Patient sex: F
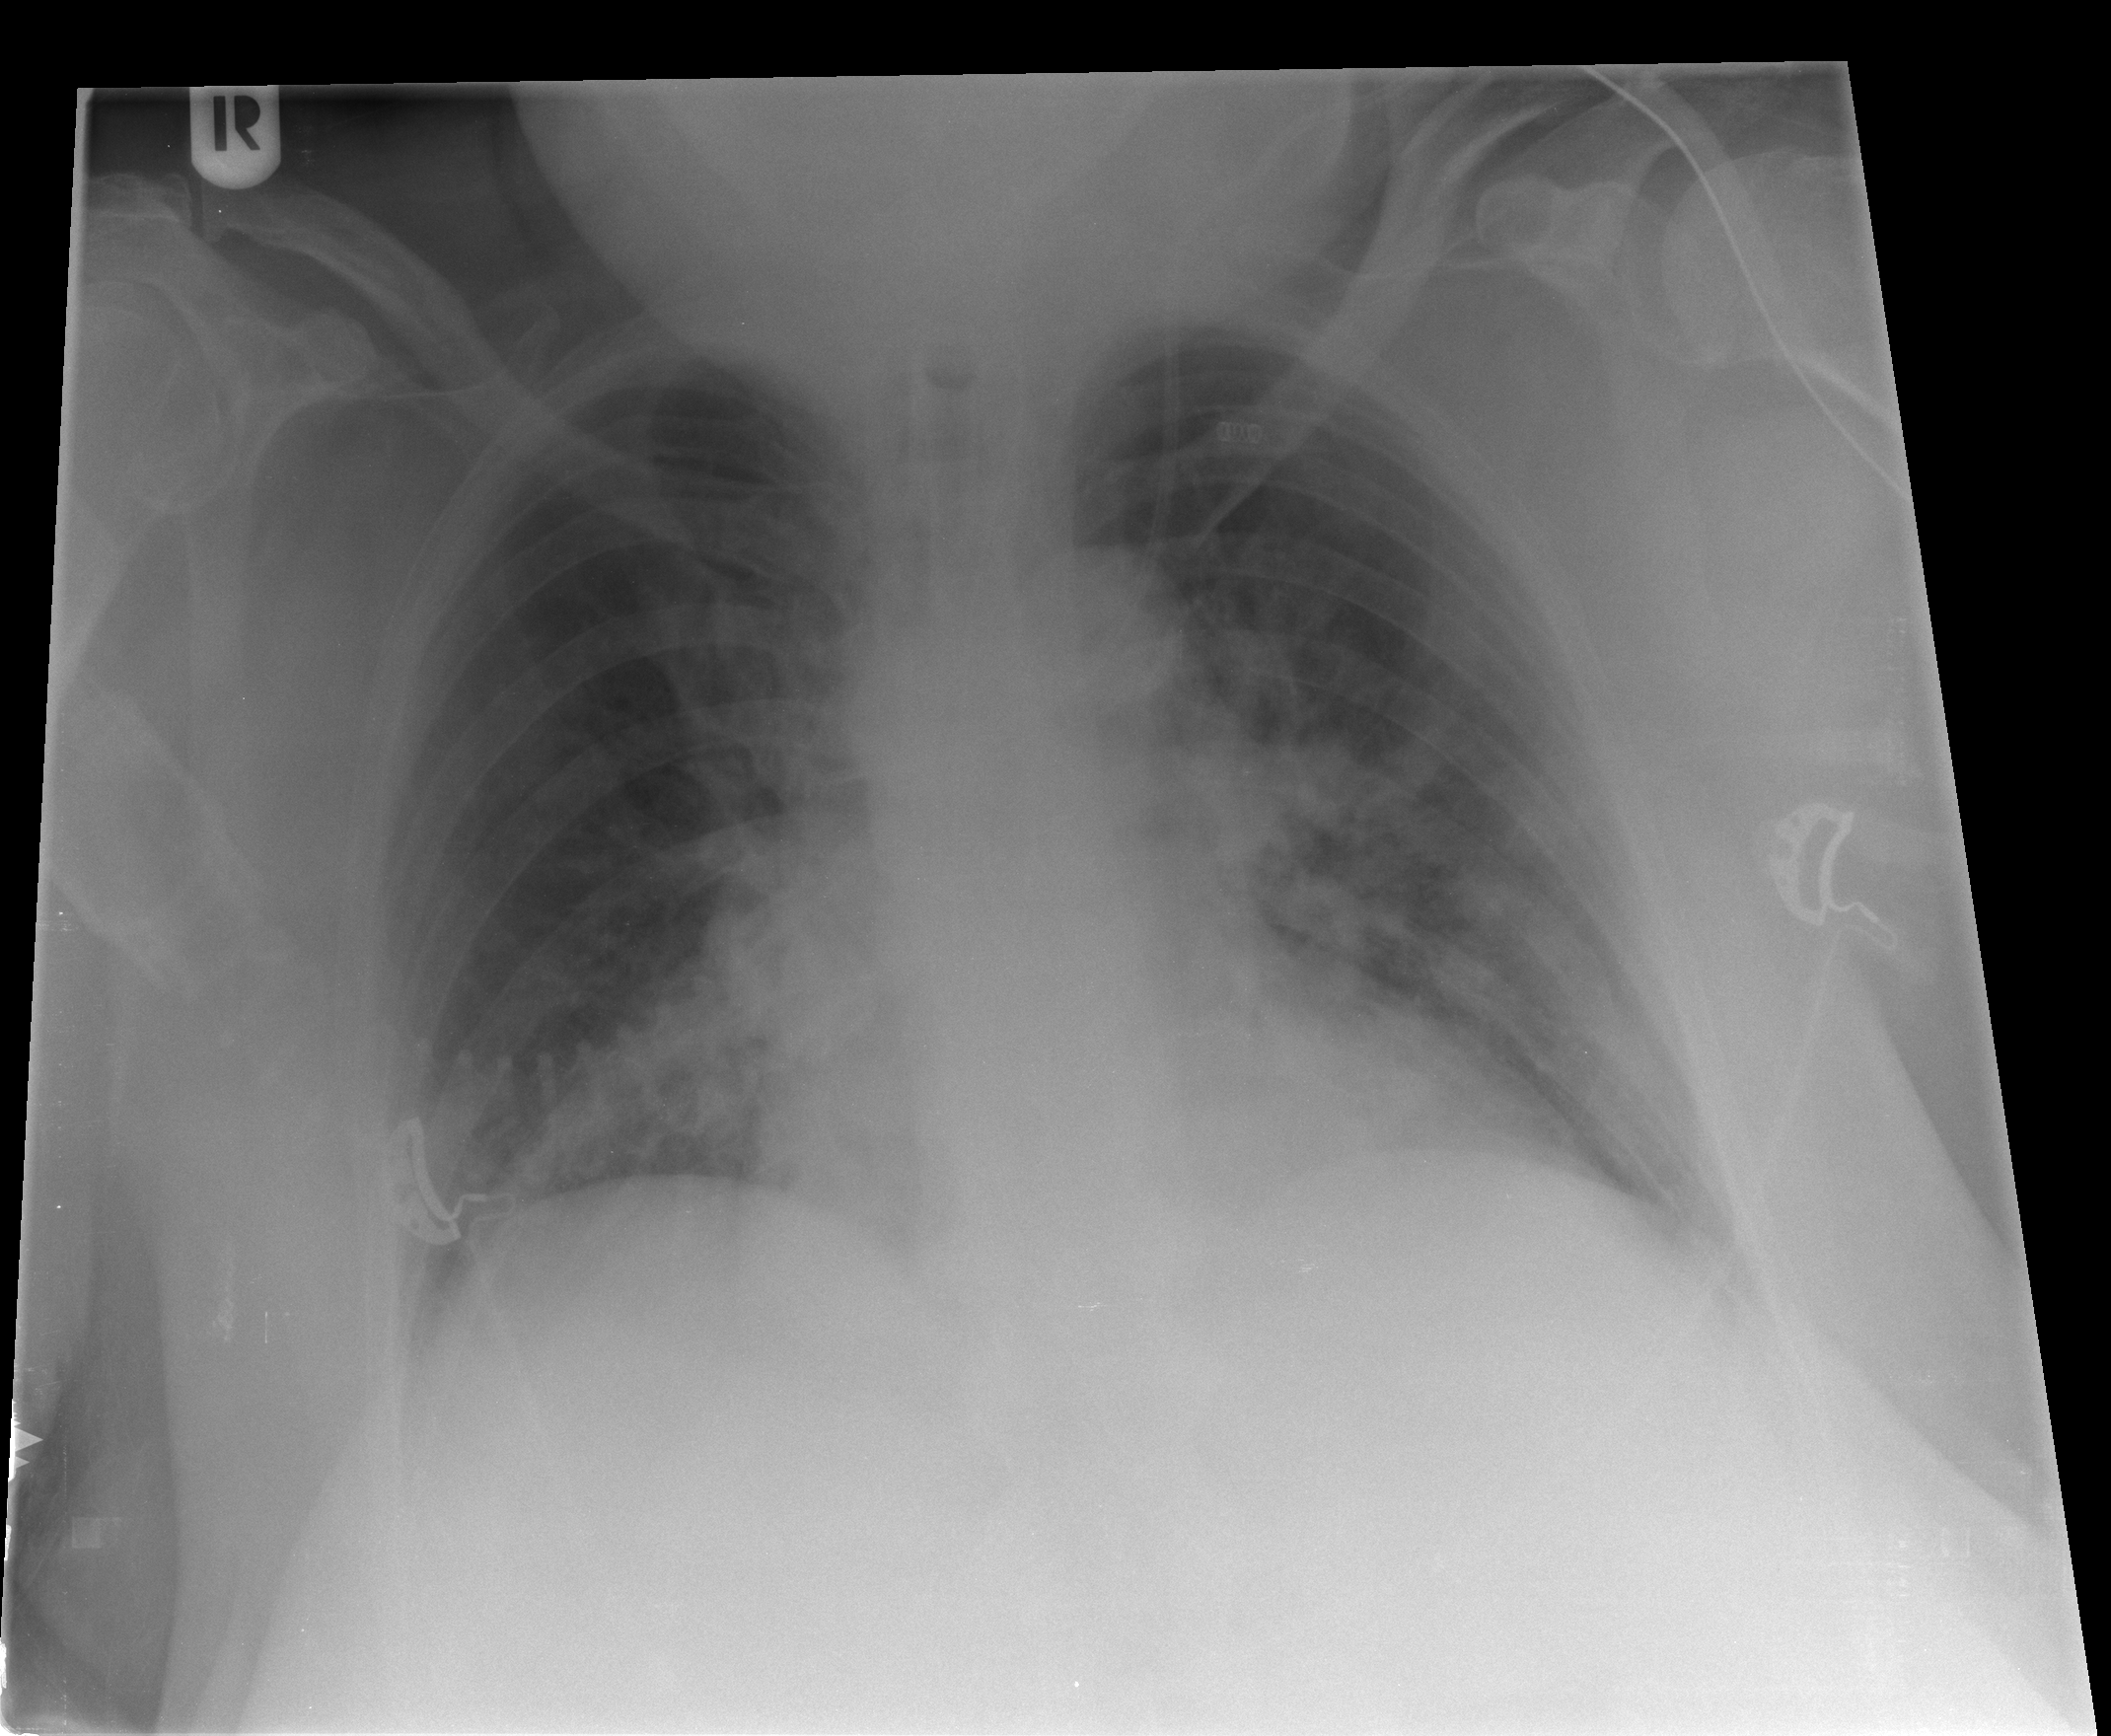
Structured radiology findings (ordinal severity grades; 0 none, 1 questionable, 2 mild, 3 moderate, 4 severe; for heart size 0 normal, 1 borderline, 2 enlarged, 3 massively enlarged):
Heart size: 2
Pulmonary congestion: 0
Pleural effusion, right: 0
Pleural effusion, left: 1
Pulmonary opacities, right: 0
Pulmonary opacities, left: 0
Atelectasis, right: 0
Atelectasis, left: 2